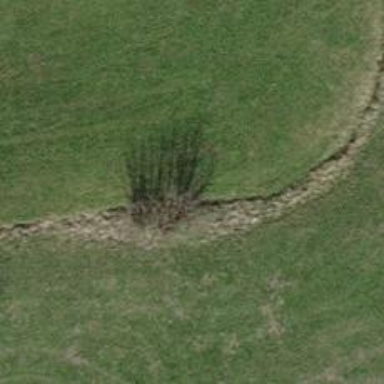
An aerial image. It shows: Beautiful tree in nature.